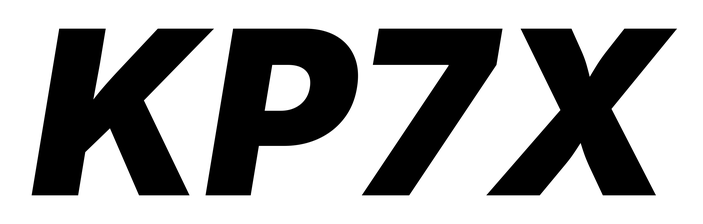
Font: Inter-Italic_Black_Italic